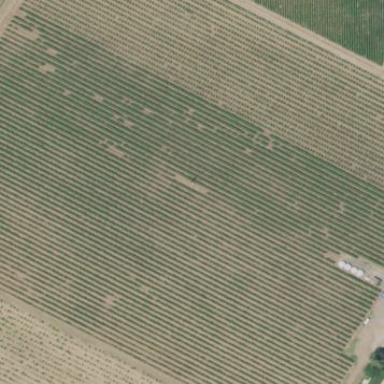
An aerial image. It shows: Orchard filled with olive trees.